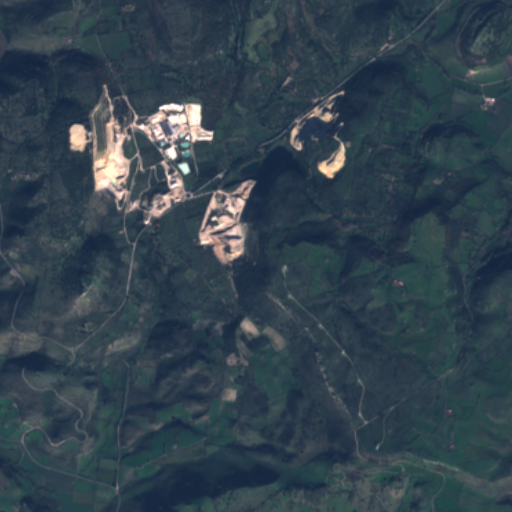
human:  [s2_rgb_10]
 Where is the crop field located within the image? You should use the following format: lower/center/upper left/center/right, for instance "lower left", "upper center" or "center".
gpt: The crop field is located in the lower left of the image.
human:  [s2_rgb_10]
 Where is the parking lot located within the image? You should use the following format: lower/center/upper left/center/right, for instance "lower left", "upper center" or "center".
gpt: The parking lot is located in the center left of the image.
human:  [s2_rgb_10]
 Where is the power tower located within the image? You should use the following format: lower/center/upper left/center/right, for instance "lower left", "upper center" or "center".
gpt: The power tower is located in the upper of the image.
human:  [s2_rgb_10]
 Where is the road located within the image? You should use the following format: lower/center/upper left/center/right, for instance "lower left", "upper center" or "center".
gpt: There is no road in the image.